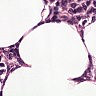
Metastatic tissue present: no